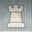
Piece: wR